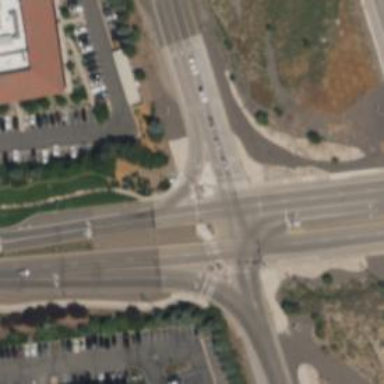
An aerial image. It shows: Secondary link road.